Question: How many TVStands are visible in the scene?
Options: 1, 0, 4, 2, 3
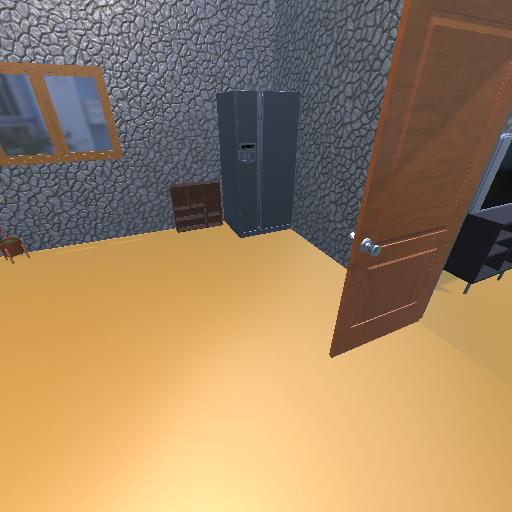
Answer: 1